Question: In my application I have a core-plot graph. The labels of the x-axis display in the graph area. This is a capture:

I don't know what is wrong. I'm using expandRangeByFactor for yRange with this code
'''
[yRange expandRangeByFactor:CPTDecimalFromCGFloat(2.1f)];
'''
But the problem is that when the data changes, the x-axis labels move up or down. I don't understand this behavior.
Is possible to fix the x-axis labels to one position, always at the bottom of graph.
Thank you in advance.
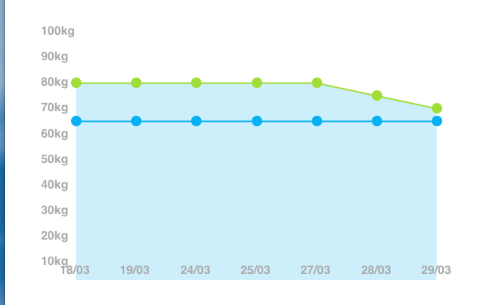
Answer: It's hard to tell what's wrong without seeing your code, but you could try setting an axis constraint on the x axis:
'''
CPTXYAxisSet *axisSet = (CPTXYAxisSet *)graph.axisSet;
axisSet.xAxis.axisConstraints = [CPTConstraints constraintWithLowerOffset:0.0];
'''